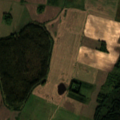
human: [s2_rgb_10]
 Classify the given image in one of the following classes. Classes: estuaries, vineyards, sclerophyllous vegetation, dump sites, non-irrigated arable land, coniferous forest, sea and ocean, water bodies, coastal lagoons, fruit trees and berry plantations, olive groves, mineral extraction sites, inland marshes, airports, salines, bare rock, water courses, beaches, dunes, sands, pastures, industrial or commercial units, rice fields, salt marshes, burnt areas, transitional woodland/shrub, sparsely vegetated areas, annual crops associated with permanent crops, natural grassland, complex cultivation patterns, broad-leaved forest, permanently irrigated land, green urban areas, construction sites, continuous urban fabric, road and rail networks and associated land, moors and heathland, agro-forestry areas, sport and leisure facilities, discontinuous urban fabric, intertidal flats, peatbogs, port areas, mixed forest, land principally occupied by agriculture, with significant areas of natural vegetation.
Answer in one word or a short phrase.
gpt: non-irrigated arable land, transitional woodland/shrub